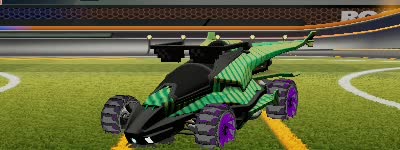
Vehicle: aftershock